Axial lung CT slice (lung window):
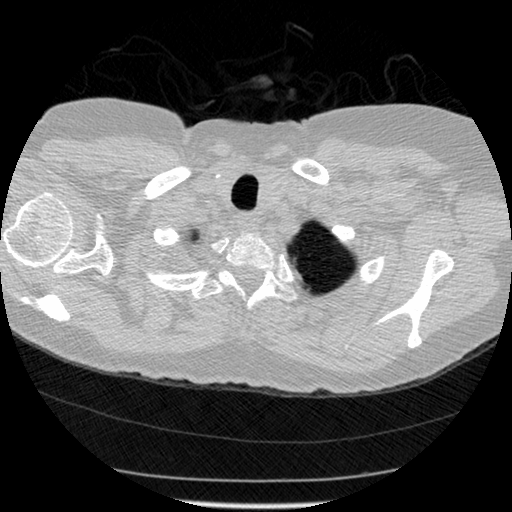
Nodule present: no